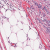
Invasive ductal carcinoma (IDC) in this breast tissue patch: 1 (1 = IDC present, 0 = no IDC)